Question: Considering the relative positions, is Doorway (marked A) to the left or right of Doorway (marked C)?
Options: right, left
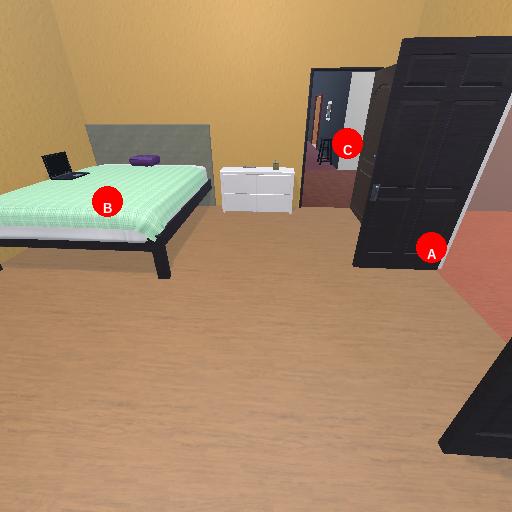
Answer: right